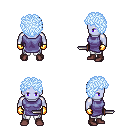
a pixel art fantasy rpg character, male body template, dark elf, purple skin, chain tabard jacket, white pants, white cyan curly afro hairstyle, gold gloves, maroon shoes, dagger, four views (front, back, left, right), 2x2 character sprite sheet, small pixel art, hard edges, no anti-aliasing